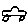
Label: car